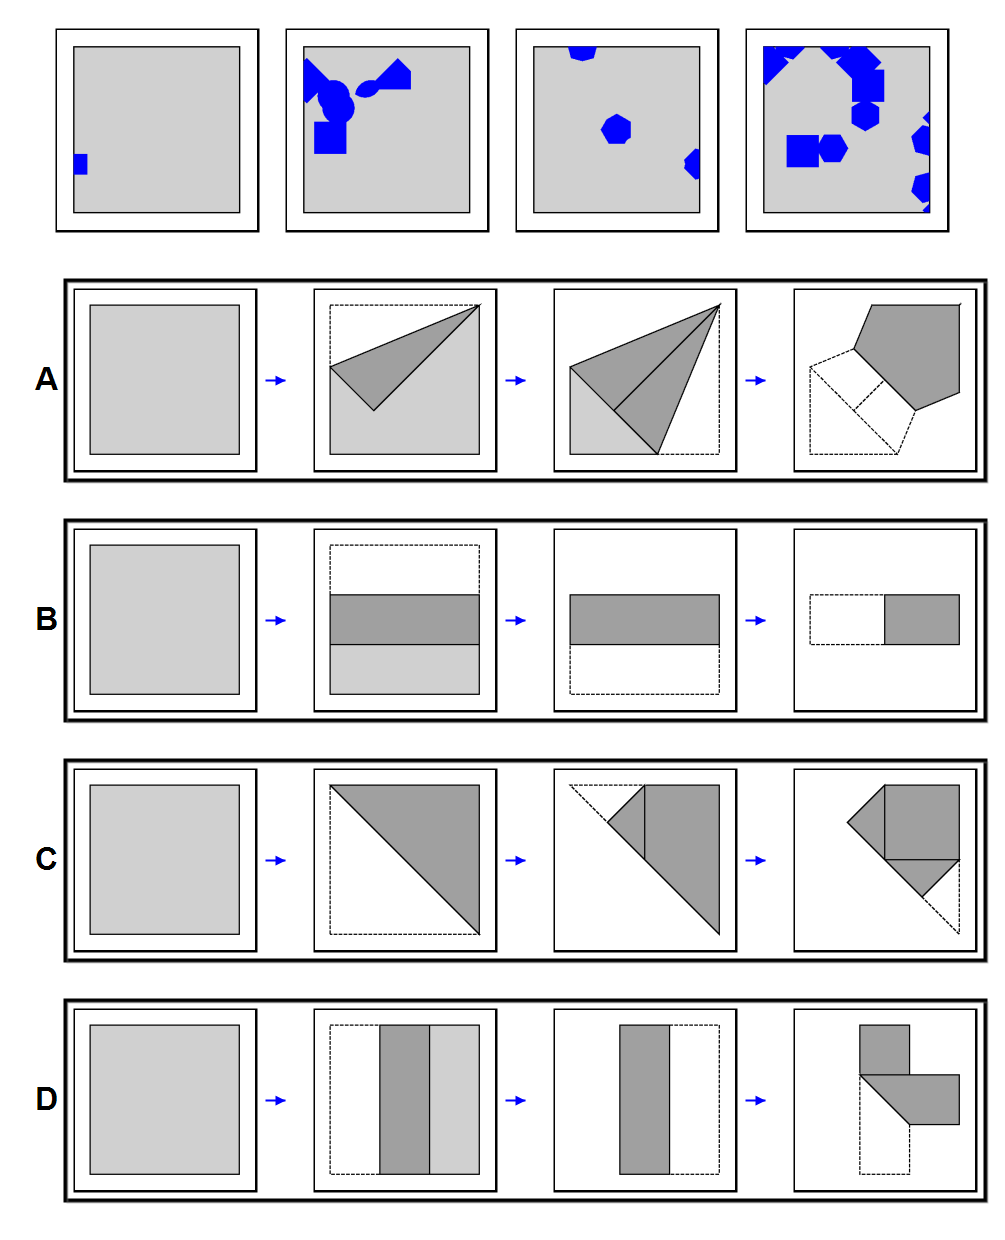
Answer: A